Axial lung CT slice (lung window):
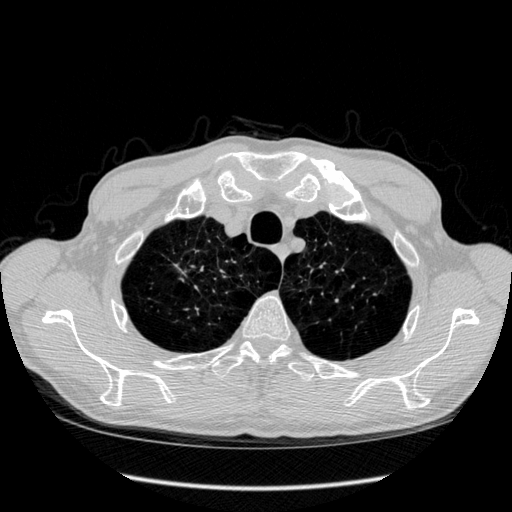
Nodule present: no